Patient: sex F, age 82
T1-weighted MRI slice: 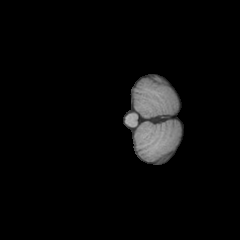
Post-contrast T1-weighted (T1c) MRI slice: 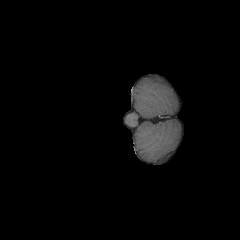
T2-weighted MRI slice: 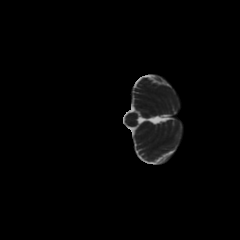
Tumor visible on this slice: no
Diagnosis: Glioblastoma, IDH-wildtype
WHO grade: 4